Question: I got two build definition that is mapped to some common folders. When I do check in it prompts me the selection box to pick up either of the build definition.
It gives me the option. Can I change my build definition to select the default based on what is triggered and show it as the first option without need for user to select the right one?

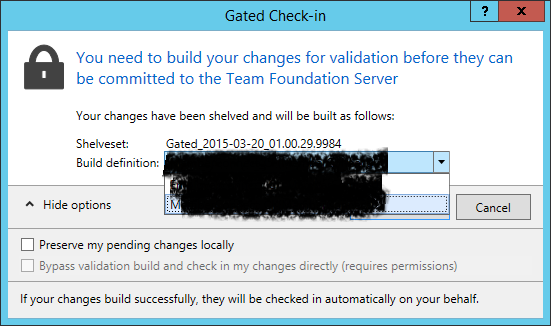
Answer: If you have two build definitions configured for the same source control folder then you will always get a choice. There is no way to set a default.
It is recommended to have only one gated-checkin configured to avoid confusion.